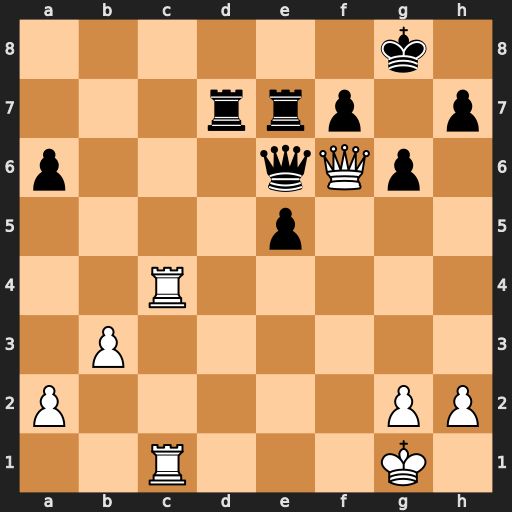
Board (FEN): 6k1/3rrp1p/p3qQp1/4p3/2R5/1P6/P5PP/2R3K1
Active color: w
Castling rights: -
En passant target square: -
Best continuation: Rc8+ Re8 Qxe6 fxe6 Rxe8+